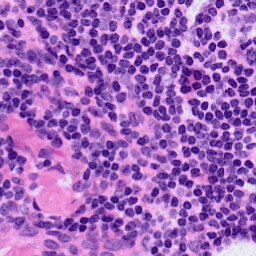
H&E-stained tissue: LymphNode